Question: How can I combine XML animation to do the following effect:

My partial XML code is:
'''
<LinearLayout
android:layout_width="fill_parent"
android:layout_height="0dp"
android:orientation="horizontal"
android:layout_weight="1" >
<TextView
android:id="@+id/tvData"
android:layout_width="0dp"
android:layout_height="fill_parent"
android:layout_weight="1"
android:text="TYPE:"
android:gravity="center"
android:textStyle="bold"
android:textSize="@dimen/info_height"
android:shadowDx="4"
android:shadowDy="4"
android:shadowColor="#A7A7A7"
android:shadowRadius="15" />
<LinearLayout
android:layout_width="0dp"
android:layout_height="fill_parent"
android:orientation="horizontal"
android:layout_weight="1"
android:padding="@dimen/about_divider_height" >
<TextView
android:id="@+id/tvBloodDetail"
android:layout_width="fill_parent"
android:layout_height="fill_parent"
android:background="@drawable/roundtv"
android:text=""
android:gravity="center"
android:textSize="@dimen/btn_text"
android:textStyle="bold"
android:shadowDx="8"
android:shadowDy="8"
android:shadowColor="#CC900205"
android:shadowRadius="25"
android:textColor="#FFFFFF"
android:visibility="invisible" />
</LinearLayout>
</LinearLayout>
'''
Part of the Java:
'''
private Runnable task = new Runnable() {
public void run() {
//run the animated task
tvB.setAnimation(animationTranslateIn);
}
};
@Override
protected void onCreate(Bundle savedInstanceState) {
super.onCreate(savedInstanceState);
setContentView(R.layout.bloodtype);
tvB = (TextView) findViewById(R.id.tvBloodDetail);
animationTranslateIn = AnimationUtils.loadAnimation(BloodType.this, R.anim.slideanim);
}
'''
I have the slideanim xml:
'''
<?xml version="1.0" encoding="utf-8"?>
<set xmlns:android="http://schemas.android.com/apk/res/android"
android:interpolator="@android:anim/linear_interpolator"
android:shareInterpolator="true">
<alpha
android:fromAlpha="1.0"
android:toAlpha="0.1"
android:duration="200"
android:repeatCount="1"
android:repeatMode="reverse"
android:startOffset="0" />
<translate android:duration="2000"
android:fromXDelta="0"
android:toXDelta="100%p"
android:startOffset="0" />
</set>
'''
How can I combine the two above or even differently to follow the same process as 1 & 2?
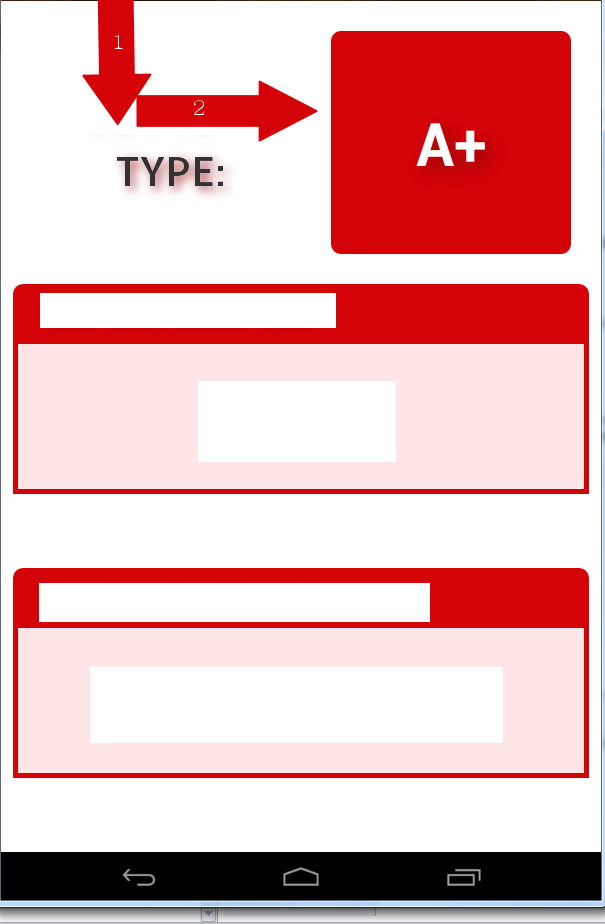
Answer: Put them both in the same set and set their start offsets to the same value:
'''
<?xml version="1.0" encoding="utf-8"?>
<set xmlns:android="http://schemas.android.com/apk/res/android"
android:interpolator="@android:anim/linear_interpolator"
android:shareInterpolator="true">
<alpha
android:fromAlpha="1.0"
android:toAlpha="0.1"
android:duration="200"
android:repeatCount="1"
android:repeatMode="reverse"
android:startOffset="0" />
<translate android:duration="2000"
android:fromXDelta="0"
android:toXDelta="100%p"
android:startOffset="0" />
</set>
'''
Default 'startOffset' is 0 so you could leave that out. You could also not share the interpolator if you don't want.
See <URL>.